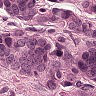
Metastatic tissue present: yes